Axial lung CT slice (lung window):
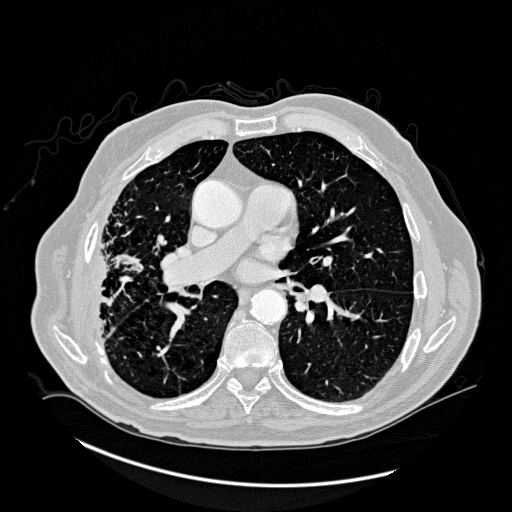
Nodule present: no